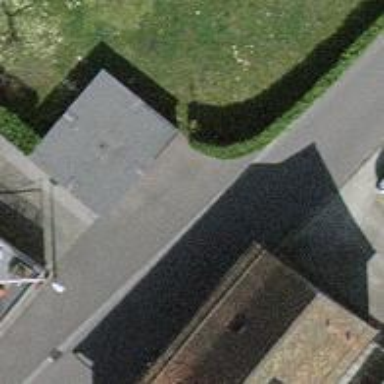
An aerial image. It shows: Garage building.